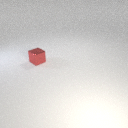
small red metal cube